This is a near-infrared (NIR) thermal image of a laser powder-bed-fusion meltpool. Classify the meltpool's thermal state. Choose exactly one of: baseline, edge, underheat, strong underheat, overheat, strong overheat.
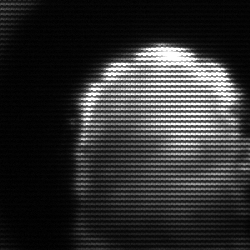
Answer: baseline